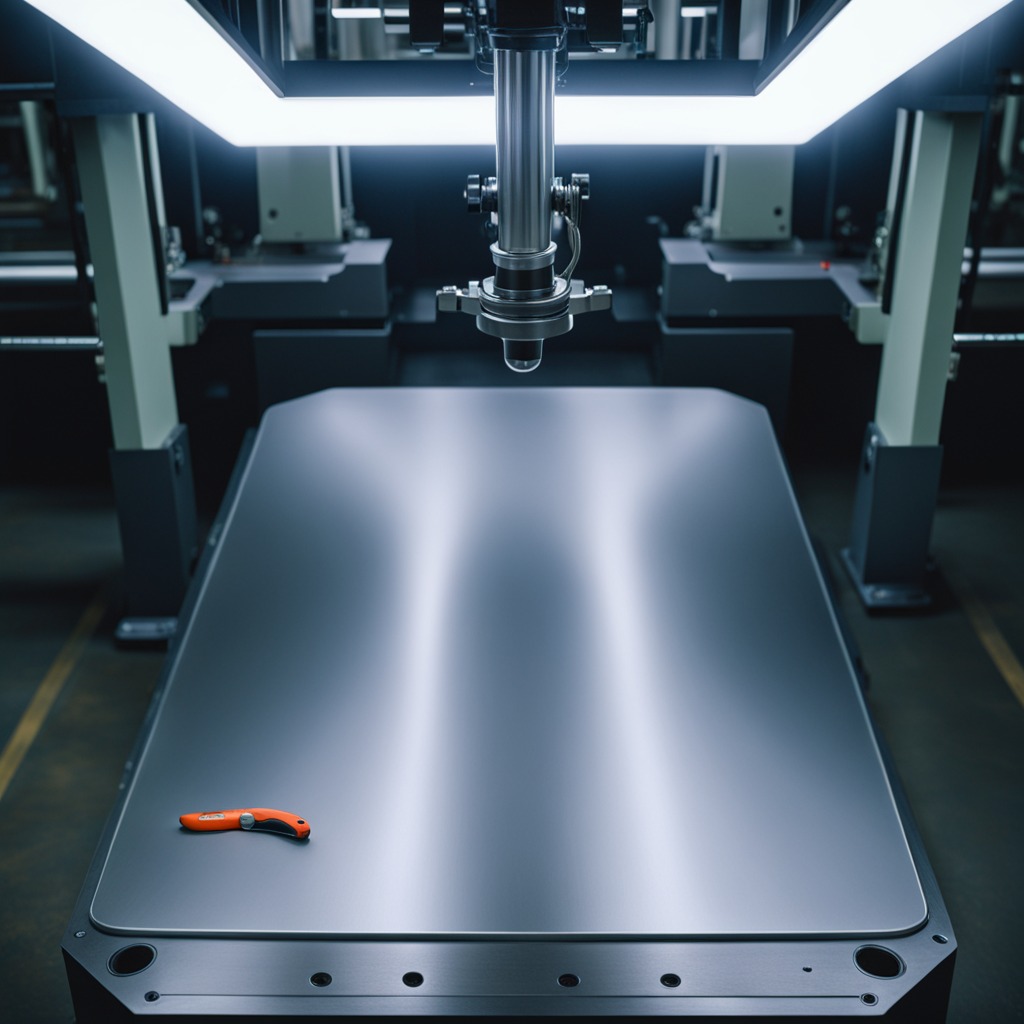
A utility knife lying on a metal table in a machine shop under fluorescent lights.